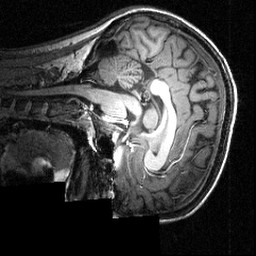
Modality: T1w
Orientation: sagittal
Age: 24
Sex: female
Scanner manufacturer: siemens
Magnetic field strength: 3.951 T
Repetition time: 1.5 s
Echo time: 0.00335 s